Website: macys
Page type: payment
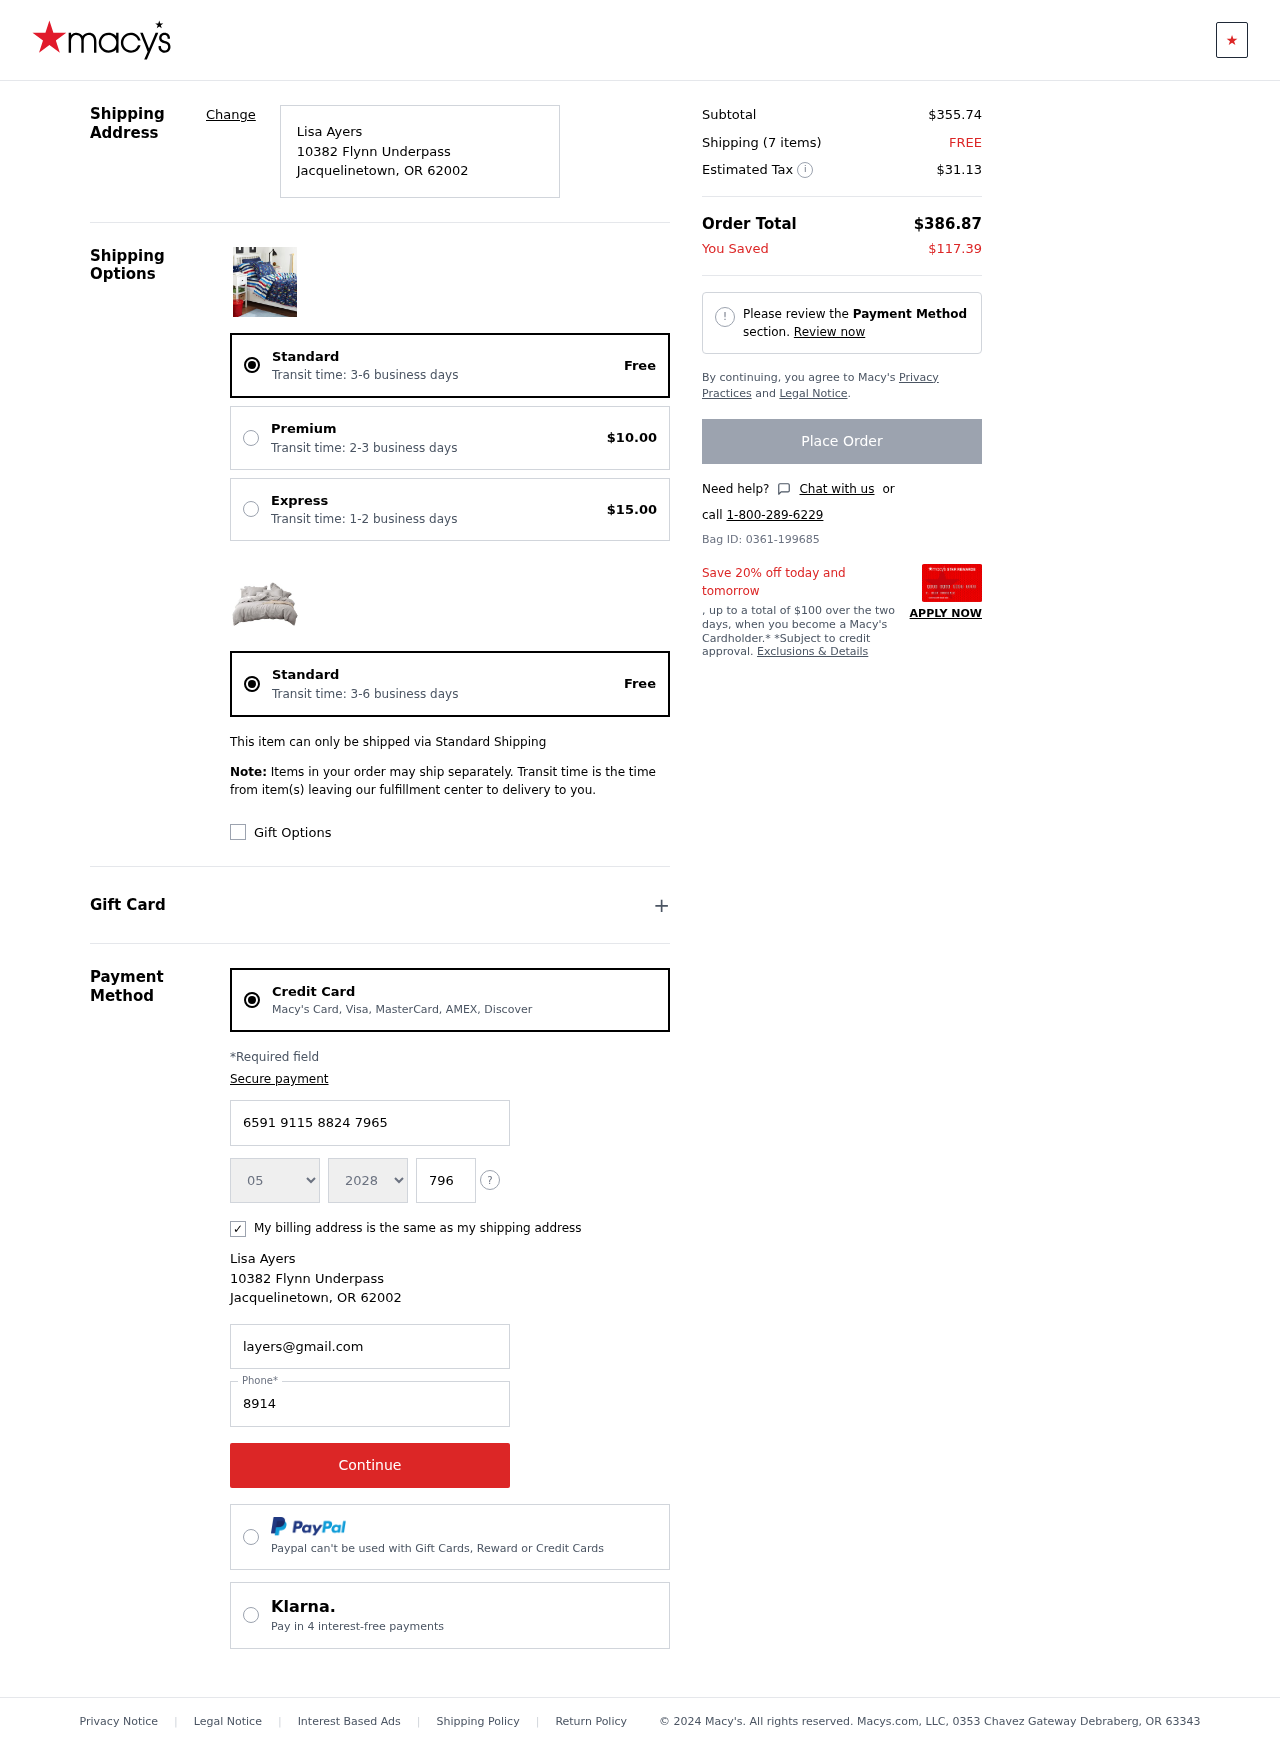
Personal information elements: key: PII_CARD_CVV
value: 796
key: PII_CARD_EXPIRY_MONTH
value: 05
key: PII_CARD_EXPIRY_YEAR
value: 28
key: PII_CARD_NUMBER
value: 6591 9115 8824 7965
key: PII_CITY
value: Jacquelinetown
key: PII_EMAIL
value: layers@gmail.com
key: PII_FULLNAME
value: Lisa Ayers
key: PII_PHONE
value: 8914887415
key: PII_POSTCODE
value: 62002
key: PII_STATE_ABBR
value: OR
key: PII_STREET
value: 10382 Flynn Underpass
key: PII_FULLNAME2
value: Lisa Ayers
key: PII_CITY2
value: Jacquelinetown
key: PII_STATE_ABBR2
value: OR
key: PII_POSTCODE_FULL
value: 62002
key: PII_POSTCODE_NUMERIC
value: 62002
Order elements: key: ORDER_DELIVERY_DATE
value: Transit time: 3-6 business days
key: ORDER_SHIPPING_STANDARD
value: Free
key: ORDER_SHIPPING_PREMIUM
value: $10.00
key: ORDER_SHIPPING_EXPRESS
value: $15.00
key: ORDER_DELIVERY_DATE2
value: Transit time: 3-6 business days
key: ORDER_SHIPPING_STANDARD2
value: Free
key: ORDER_SUBTOTAL
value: $355.74
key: ORDER_NUM_ITEMS
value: Shipping (7 items)
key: ORDER_SHIPPING_COST
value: FREE
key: ORDER_TAX
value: $31.13
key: ORDER_TOTAL
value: $386.87
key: ORDER_SAVINGS
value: $117.39
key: ORDER_ID
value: Bag ID: 0361-199685